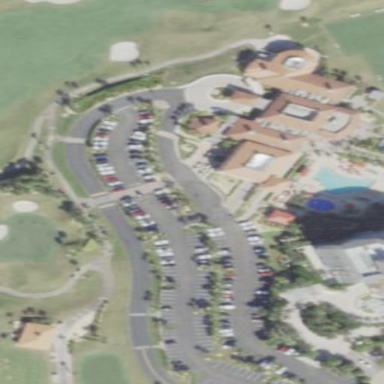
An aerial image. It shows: Parking area with surface.